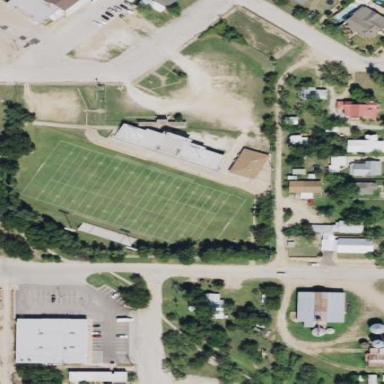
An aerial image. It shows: Pitch for American football.